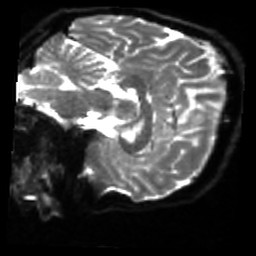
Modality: sbref
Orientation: sagittal
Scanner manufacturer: siemens
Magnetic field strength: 3 T
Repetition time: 4 s
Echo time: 0.0594 s